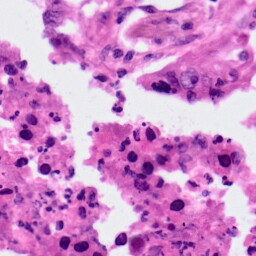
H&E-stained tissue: Lung